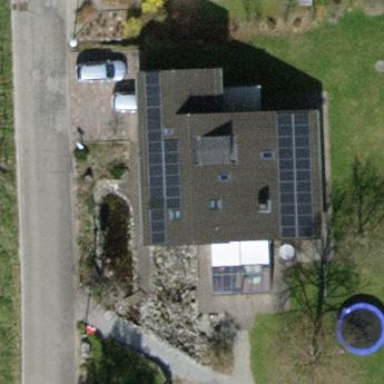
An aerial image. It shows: Detached building with gabled roof.